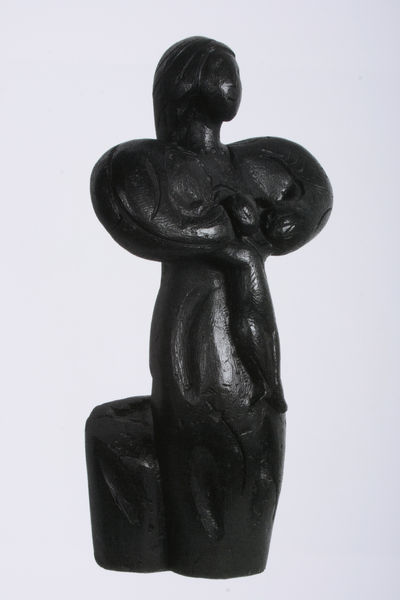
Titel: La vierge à l'enfant ou Mère et enfant, Die Jungfrau mit dem Kind oder Mutter mit Kind
Künstler: Marc Chagall
Institution: Privatsammlung
Schlagwörter: dunkel, hand, kopf, körper, mann, schatten, weiß, mädchen, braun, brust, frau, grau, haar, kleid, licht, schwarz, stuhl, arm, arme, gesicht, halten, mensch, sockel, stein, tragen, hände, spiegelung, figur, haare, sessel, kind, mutter, tochter, person, schultern, rund, engel, skulptur, statue, brüste, moderne, abstrakt, fels, modern, baby, hocker, muskeln, glanz, festhalten, metall, bildhauerei, bronze, plastik, plinthe, junge, reflexion, foto, fotografie, kreuz, knien, moder, beten, photo, christus, jesus, picasso, betende, knieende, basis, maria, madonna, guss, objekt, rundung, nabe, sohn, oberarme, matisse, maria mit kind, onyx, mutter kind, speckstein, mutterschaft